Interaction volume radius: 10 \u00c5
Interaction volume height: 30 \u00c5
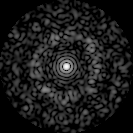
Disorder parameter: 0.824